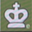
Piece: wK